Interaction volume radius: 10 \u00c5
Interaction volume height: 10 \u00c5
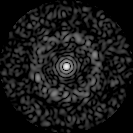
Disorder parameter: 0.8158